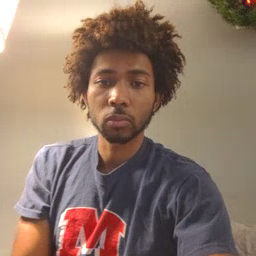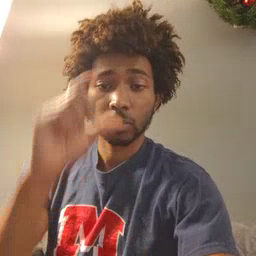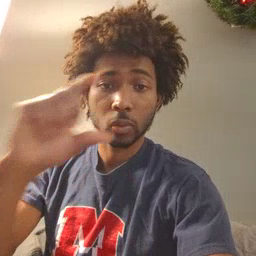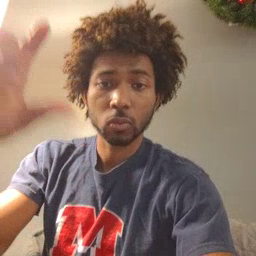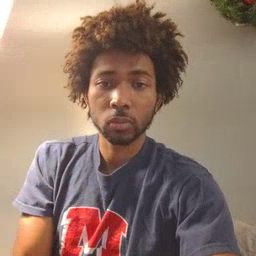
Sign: moon